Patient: sex F, age 71
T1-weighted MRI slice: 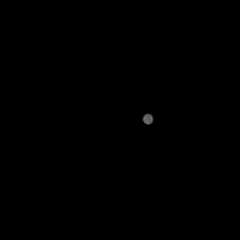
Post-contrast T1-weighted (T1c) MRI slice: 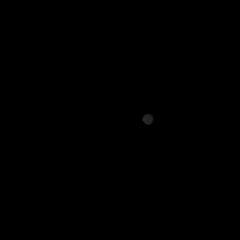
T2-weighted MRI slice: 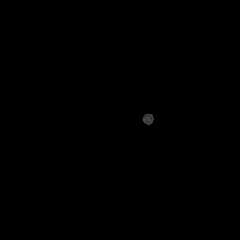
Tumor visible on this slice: no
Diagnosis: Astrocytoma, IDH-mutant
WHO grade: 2